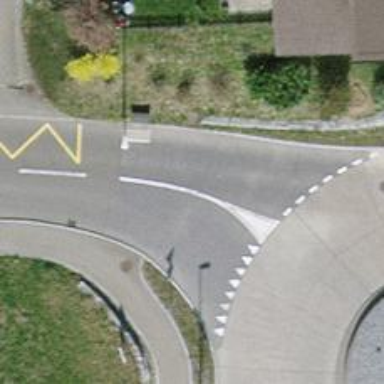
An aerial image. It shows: Tertiary road with asphalt surface and no sidewalk.